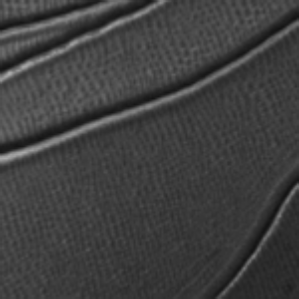
Label: frost